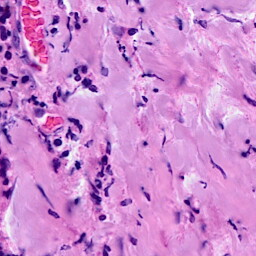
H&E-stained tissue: Breast